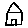
Label: house